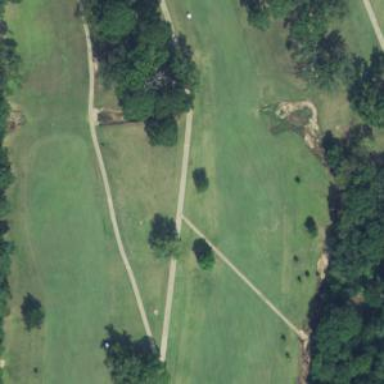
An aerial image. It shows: View of golf hole.